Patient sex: M
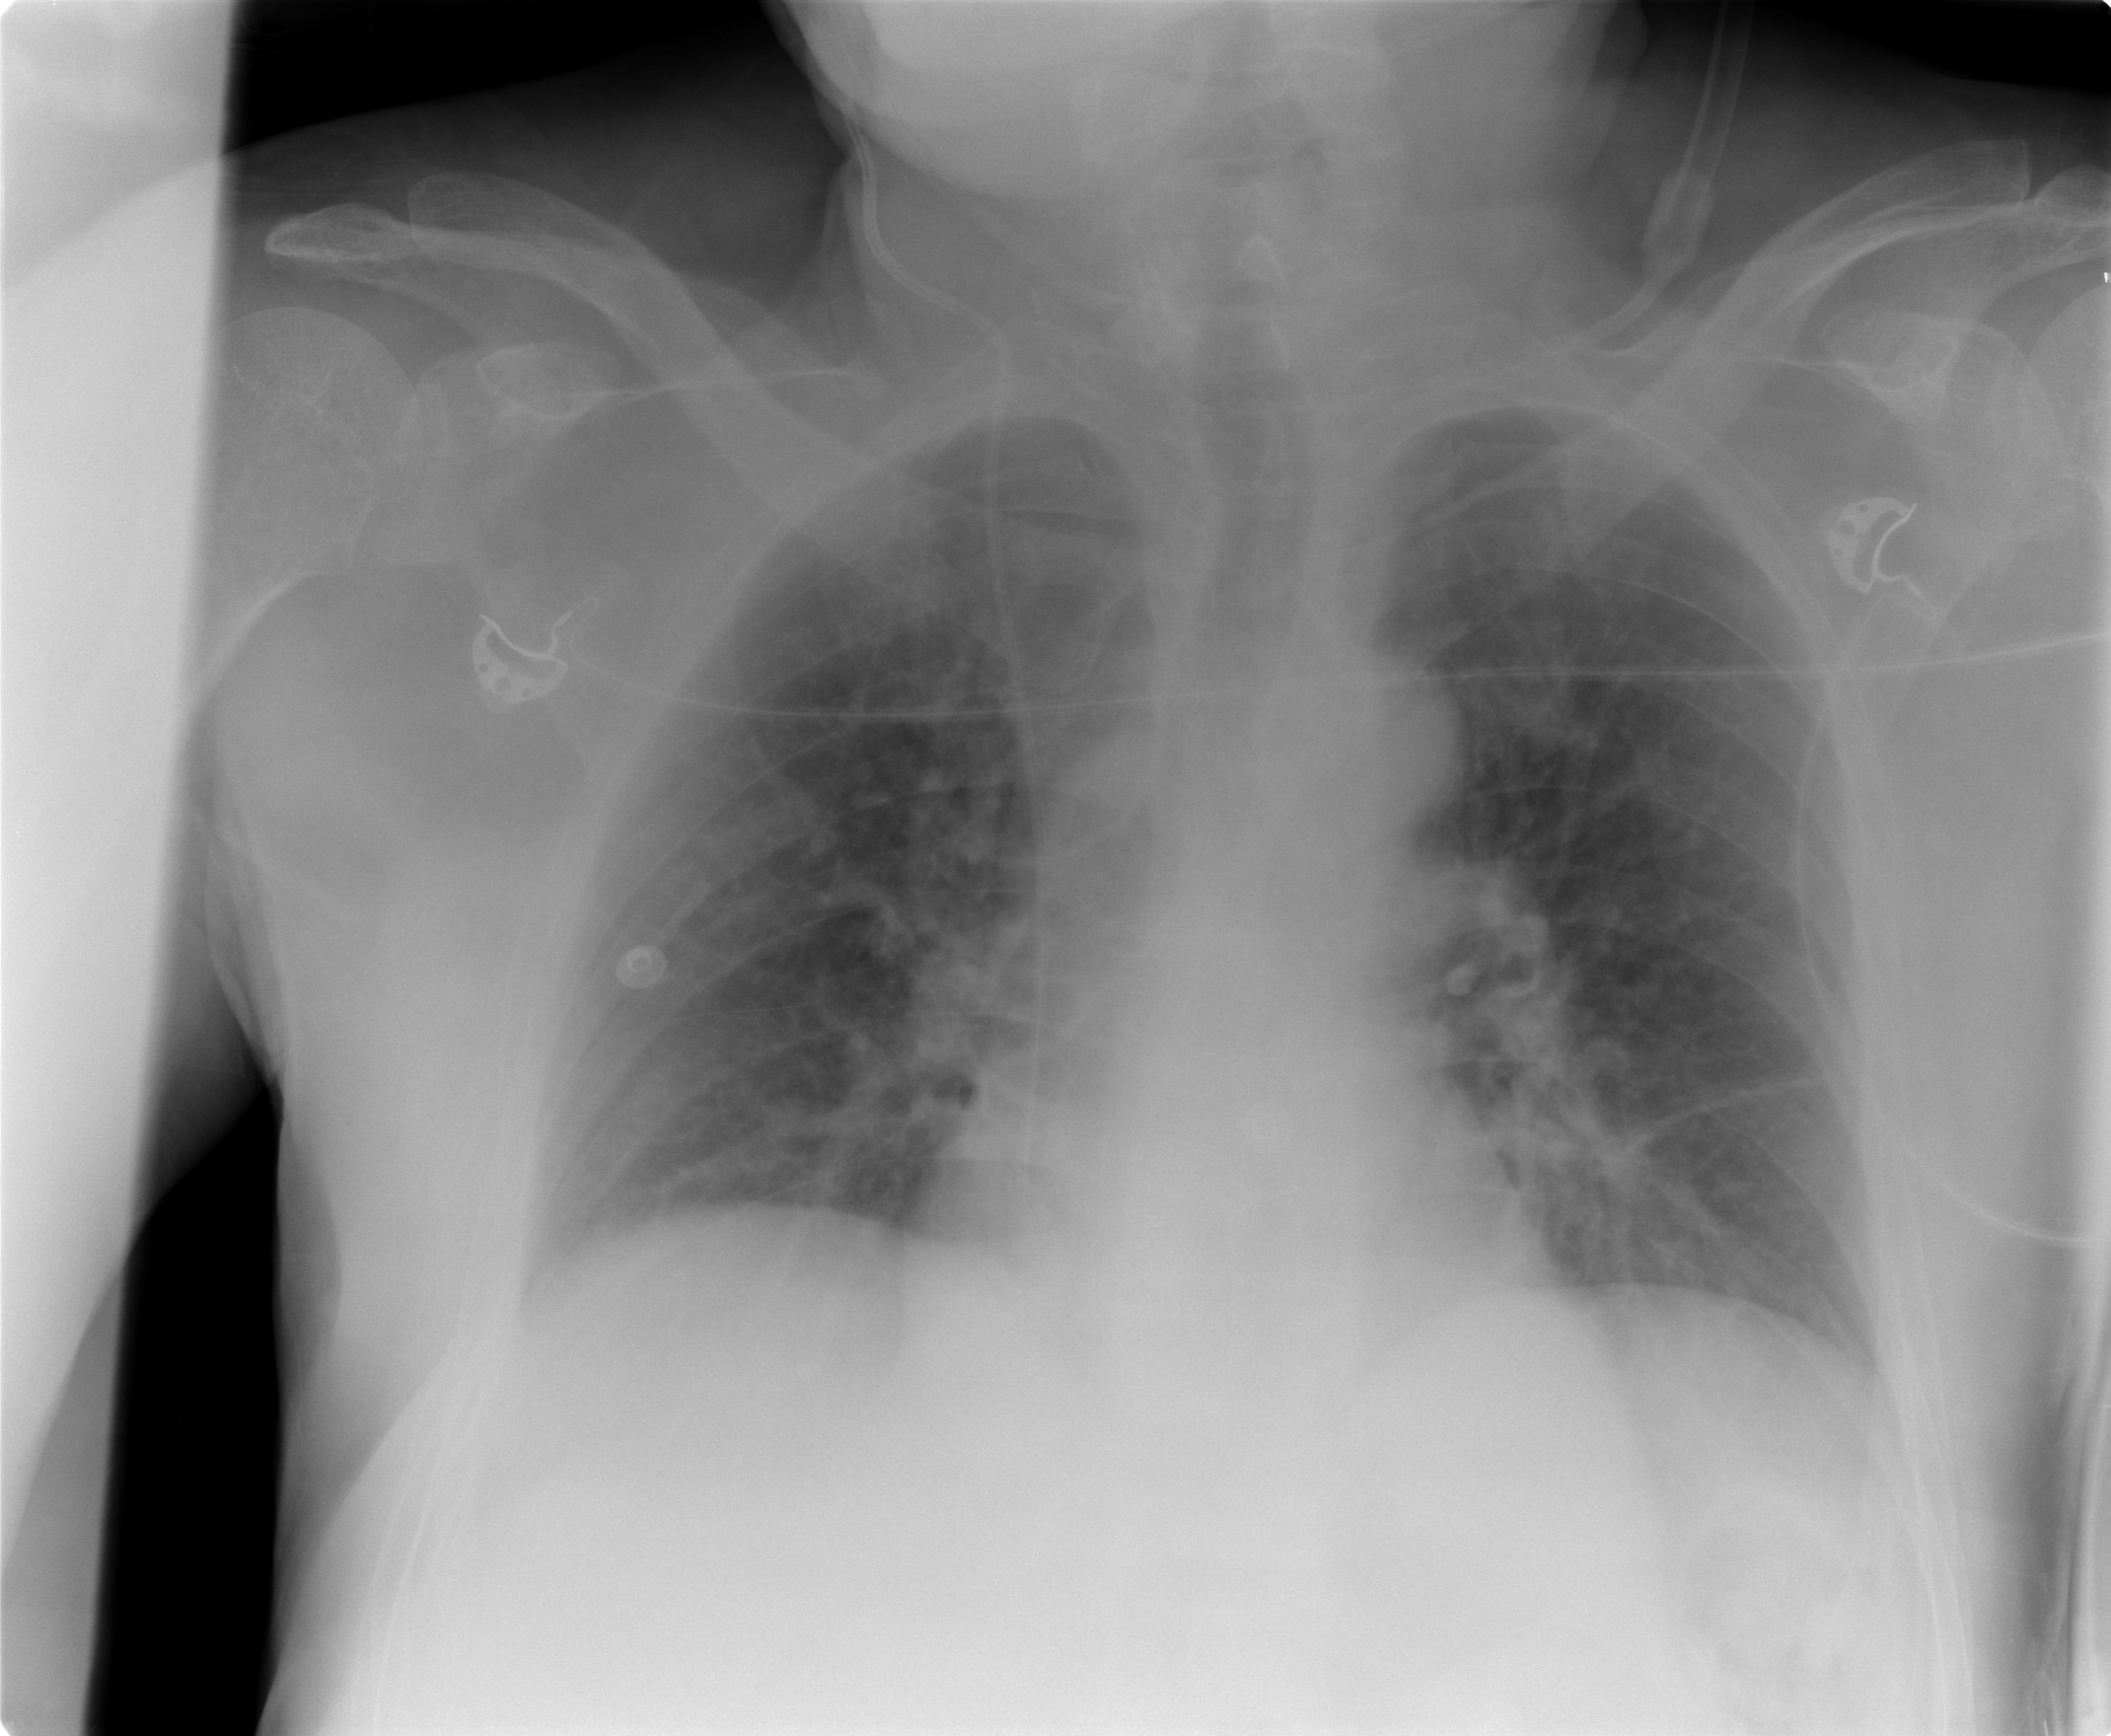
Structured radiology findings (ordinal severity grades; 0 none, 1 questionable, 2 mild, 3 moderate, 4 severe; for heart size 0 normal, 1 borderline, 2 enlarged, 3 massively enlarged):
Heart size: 0
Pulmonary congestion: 2
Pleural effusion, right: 0
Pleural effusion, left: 0
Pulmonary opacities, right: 0
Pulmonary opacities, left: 0
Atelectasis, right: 2
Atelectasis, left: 2